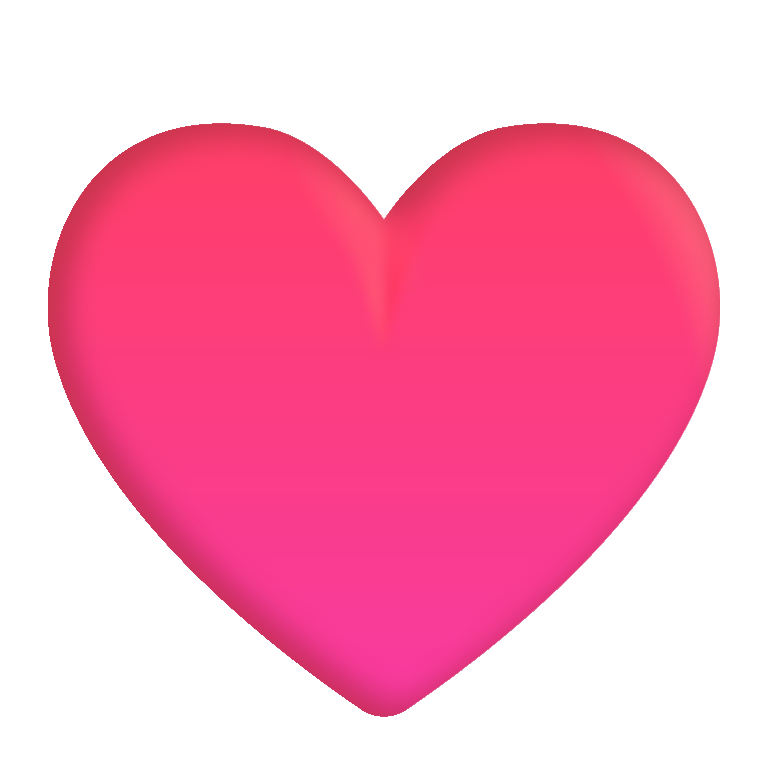
heart suit color